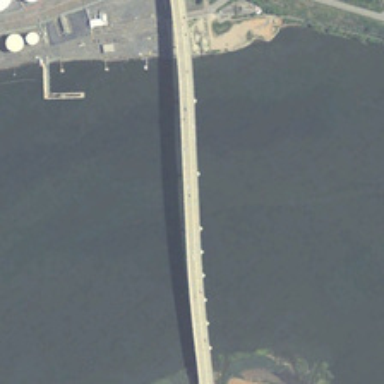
On one side of the river is a factory .